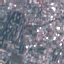
Land use / land cover class: Residential